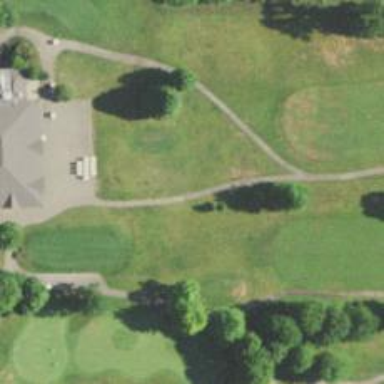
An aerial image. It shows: Path designated for golf carts.